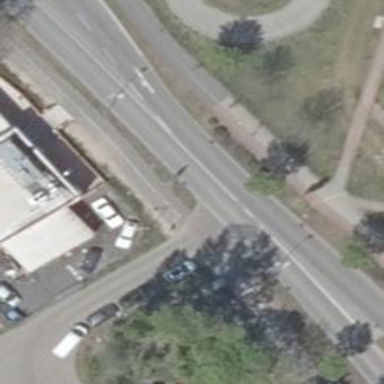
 featuring sidewalks on both sides and cycle track."